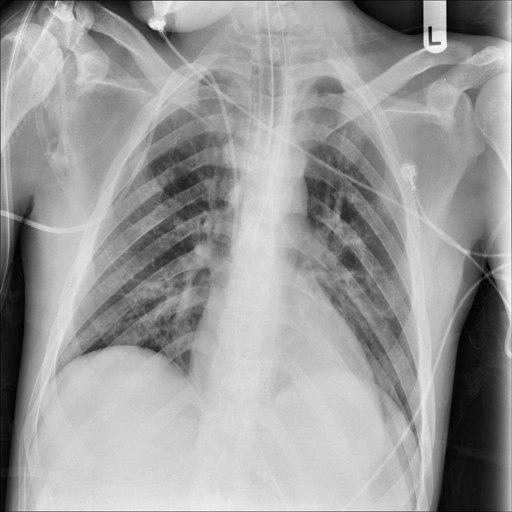
Finding: NORMAL